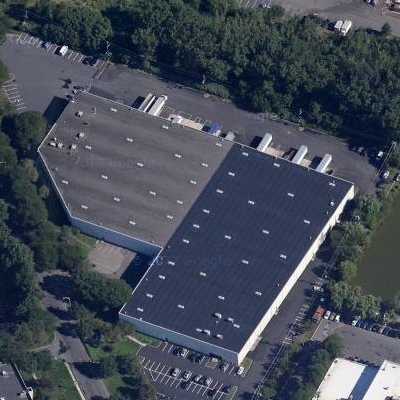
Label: cIndustry